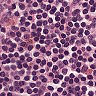
Metastatic tissue present: no